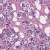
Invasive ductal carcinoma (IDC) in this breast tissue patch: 1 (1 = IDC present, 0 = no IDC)